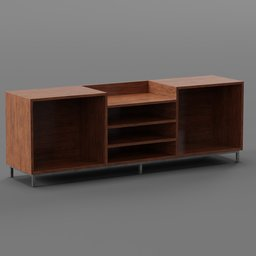
Label: furniture